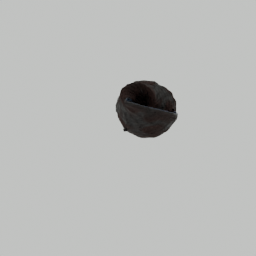
Label: animals